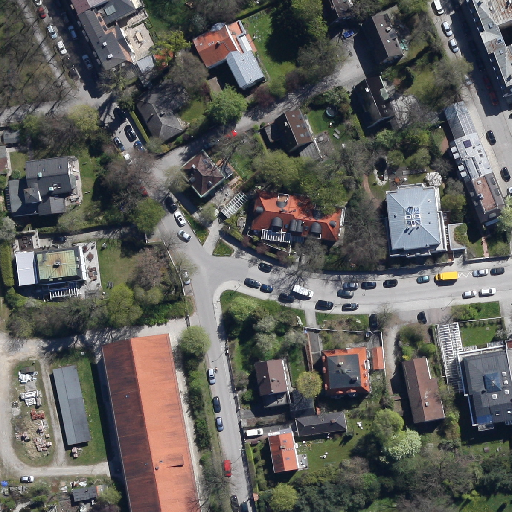
Referring expression: light-duty vehicle in the parking area